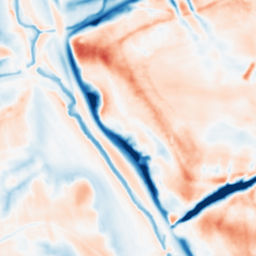
Category: multiscale
Decomposition family: dog
Decomposition parameters: sigma_low: 1
sigma_high: 10
Upsampling method: bicubic_3x
Upsampling parameters: scale: 3
Upsampling scale: 3